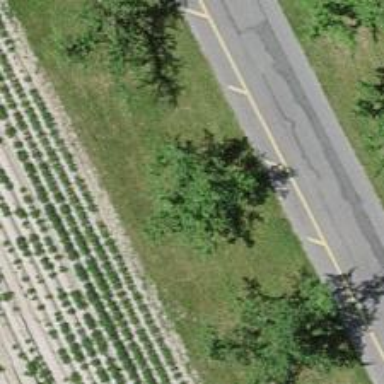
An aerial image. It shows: Avenue of deciduous broadleaved trees.